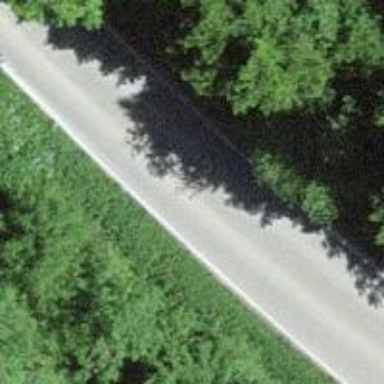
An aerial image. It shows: Tertiary road with asphalt surface.